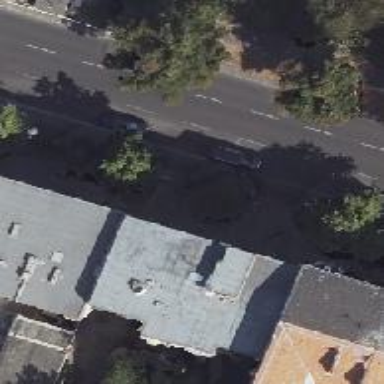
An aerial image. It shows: Parking lane area.